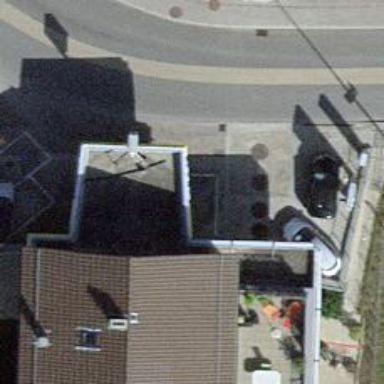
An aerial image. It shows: Fuel station.